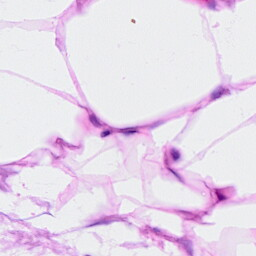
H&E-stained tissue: Breast